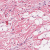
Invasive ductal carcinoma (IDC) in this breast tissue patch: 0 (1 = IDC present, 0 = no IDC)